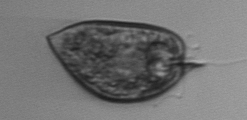
Label: Prorocentrum_micans